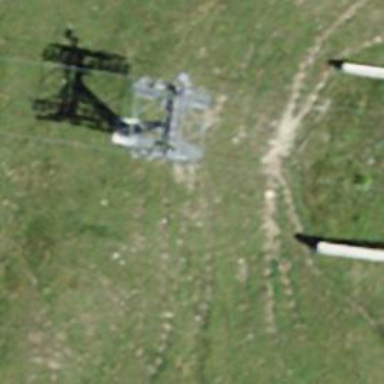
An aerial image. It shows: Pylon for aerialway.